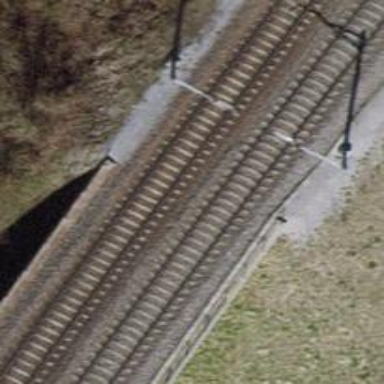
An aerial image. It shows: Single-track railway bridge with contact lines for electrification.